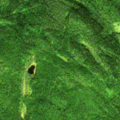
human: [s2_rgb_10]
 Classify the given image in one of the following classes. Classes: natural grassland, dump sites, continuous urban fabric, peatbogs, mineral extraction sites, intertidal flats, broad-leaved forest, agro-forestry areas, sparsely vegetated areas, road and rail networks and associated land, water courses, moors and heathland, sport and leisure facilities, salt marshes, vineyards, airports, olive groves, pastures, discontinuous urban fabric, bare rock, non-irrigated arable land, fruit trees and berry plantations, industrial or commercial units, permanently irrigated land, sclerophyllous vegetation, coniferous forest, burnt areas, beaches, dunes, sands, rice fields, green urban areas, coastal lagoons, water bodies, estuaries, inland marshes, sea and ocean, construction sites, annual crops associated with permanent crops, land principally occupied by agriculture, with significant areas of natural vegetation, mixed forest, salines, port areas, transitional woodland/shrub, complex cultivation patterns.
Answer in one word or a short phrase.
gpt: coniferous forest, mixed forest